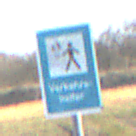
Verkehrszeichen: Verkehrshelfer
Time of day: MorningAfternoon
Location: Outdoor (Nature)
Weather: PartlyCloudy
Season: NotSpecified
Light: Natural